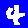
Digit: 4